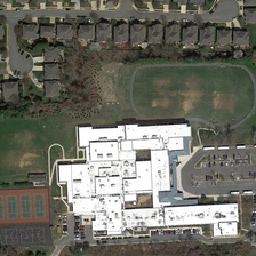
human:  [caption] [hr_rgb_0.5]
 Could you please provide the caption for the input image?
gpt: There are many white and gray buildings near the playground.

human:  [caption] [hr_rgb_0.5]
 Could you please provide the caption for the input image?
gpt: There are many white and gray buildings around the playground.

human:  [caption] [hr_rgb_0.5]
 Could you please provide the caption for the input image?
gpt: There are many white and gray buildings around the playground.

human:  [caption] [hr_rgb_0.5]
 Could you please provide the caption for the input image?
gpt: in the middle of the picture there are few green lawns .

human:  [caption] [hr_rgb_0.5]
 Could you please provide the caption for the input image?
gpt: There are many white and gray buildings around the playground.